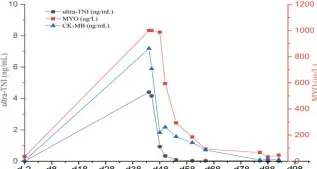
The changes of various blood indexes over time during continuous irAEs in patients. (A) Changes in blood markers of myocardial injury.
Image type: pathology (immunostaining)